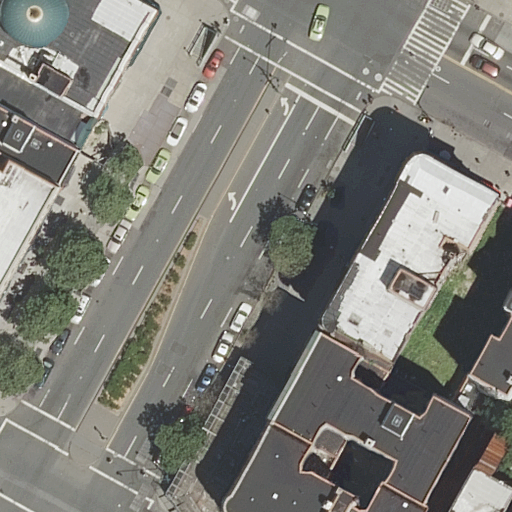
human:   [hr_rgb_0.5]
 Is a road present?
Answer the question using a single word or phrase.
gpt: yes

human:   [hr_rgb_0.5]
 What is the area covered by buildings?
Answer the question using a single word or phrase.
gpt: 3148m2

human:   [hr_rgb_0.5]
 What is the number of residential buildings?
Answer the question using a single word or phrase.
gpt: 8

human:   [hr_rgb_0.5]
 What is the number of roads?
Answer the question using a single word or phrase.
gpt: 10

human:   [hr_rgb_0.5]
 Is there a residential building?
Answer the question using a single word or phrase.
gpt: yes

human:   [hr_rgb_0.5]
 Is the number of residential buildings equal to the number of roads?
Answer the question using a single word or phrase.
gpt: no

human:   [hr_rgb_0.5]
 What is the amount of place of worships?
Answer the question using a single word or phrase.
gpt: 1

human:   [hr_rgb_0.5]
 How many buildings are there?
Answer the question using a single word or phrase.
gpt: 8

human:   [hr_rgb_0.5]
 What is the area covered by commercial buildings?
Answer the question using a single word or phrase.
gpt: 0m2

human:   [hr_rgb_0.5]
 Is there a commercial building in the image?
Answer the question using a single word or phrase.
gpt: no

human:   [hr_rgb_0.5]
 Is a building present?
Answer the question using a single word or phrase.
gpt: yes

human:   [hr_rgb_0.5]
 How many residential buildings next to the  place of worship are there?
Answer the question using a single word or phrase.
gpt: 8

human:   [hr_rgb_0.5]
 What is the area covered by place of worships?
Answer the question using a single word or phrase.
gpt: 39m2

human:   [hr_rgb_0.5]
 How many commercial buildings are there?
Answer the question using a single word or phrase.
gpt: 0

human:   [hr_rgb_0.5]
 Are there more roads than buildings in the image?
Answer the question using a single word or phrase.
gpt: yes

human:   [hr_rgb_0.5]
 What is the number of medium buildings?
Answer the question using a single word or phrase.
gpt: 3

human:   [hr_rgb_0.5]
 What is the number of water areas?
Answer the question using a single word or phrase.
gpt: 0

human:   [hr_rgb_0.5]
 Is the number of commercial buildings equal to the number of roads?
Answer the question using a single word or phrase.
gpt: no

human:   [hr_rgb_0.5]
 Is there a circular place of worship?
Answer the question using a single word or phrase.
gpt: no

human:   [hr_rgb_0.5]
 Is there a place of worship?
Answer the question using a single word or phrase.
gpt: yes

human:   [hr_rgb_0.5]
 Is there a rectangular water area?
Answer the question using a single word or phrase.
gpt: no

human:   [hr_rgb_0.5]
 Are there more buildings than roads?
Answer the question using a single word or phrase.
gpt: no

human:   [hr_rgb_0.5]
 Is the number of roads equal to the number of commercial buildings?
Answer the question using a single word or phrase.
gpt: no

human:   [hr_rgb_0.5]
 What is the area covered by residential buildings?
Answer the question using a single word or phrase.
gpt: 3148m2

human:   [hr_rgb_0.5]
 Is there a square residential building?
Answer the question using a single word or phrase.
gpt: no

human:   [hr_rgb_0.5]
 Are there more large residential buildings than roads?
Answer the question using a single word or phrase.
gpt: no

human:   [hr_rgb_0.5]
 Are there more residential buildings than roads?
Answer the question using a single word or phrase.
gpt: no

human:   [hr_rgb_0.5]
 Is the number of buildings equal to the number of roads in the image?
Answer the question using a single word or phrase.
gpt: no

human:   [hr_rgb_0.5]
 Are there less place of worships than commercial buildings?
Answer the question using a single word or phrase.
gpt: no

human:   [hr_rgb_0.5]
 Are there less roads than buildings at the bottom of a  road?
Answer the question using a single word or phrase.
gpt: no

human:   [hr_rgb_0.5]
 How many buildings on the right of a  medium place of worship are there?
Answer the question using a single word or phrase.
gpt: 0

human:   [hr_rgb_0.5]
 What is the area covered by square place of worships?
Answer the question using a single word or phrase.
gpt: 0m2

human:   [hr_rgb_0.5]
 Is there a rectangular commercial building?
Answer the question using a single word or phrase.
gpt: no

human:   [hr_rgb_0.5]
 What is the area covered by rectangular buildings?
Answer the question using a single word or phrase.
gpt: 438m2

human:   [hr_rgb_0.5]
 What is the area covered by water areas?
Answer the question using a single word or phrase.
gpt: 0m2

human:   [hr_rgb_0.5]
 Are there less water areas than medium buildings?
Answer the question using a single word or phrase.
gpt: yes

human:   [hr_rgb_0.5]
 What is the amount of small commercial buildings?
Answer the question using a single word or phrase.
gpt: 0

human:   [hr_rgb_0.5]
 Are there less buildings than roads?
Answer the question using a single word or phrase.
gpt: yes

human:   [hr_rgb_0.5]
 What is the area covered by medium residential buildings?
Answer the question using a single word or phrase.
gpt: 756m2

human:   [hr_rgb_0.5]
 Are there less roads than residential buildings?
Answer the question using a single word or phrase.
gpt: no

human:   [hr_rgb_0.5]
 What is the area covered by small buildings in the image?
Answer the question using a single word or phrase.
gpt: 110m2

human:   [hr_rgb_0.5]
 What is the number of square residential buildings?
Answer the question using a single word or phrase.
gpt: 0

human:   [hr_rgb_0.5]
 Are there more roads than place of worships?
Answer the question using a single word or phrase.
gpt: yes

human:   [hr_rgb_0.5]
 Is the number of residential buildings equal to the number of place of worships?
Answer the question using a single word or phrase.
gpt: no

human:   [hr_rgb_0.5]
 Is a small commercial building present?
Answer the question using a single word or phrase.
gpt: no

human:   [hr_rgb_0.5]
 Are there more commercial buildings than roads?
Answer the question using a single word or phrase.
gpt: no

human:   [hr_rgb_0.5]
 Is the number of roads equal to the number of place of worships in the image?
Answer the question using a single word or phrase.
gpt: no

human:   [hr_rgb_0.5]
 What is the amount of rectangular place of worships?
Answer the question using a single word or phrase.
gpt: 1

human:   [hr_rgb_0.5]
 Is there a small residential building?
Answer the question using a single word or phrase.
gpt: yes

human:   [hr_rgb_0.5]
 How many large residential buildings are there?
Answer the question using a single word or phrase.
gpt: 3

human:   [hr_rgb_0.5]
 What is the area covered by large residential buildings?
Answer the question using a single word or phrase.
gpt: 2281m2

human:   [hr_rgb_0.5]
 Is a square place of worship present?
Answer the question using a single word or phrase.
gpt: no

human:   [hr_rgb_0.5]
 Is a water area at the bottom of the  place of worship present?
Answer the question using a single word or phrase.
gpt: no

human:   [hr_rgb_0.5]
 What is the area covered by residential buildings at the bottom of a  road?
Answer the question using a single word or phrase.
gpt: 3109m2

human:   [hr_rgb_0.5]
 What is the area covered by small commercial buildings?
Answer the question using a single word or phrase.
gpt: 0m2

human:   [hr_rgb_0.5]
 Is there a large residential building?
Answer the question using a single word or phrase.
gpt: yes

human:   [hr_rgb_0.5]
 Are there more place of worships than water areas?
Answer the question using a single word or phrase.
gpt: yes

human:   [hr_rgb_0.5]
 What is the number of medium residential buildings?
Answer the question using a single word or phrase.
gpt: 3

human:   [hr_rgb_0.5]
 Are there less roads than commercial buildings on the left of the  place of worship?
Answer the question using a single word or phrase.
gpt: no

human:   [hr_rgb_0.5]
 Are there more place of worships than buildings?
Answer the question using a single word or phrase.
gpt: no

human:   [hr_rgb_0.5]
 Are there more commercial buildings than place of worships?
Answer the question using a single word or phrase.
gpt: no

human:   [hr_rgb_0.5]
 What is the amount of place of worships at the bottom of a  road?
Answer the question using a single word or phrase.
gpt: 0

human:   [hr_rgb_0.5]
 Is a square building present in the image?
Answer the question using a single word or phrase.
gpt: no

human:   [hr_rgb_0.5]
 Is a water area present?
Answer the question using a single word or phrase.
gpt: no